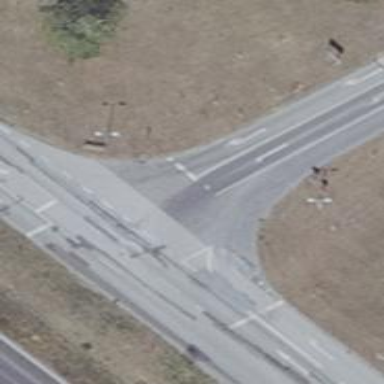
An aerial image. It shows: Stop road.